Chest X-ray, PA view. Patient: 15 years old, sex F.
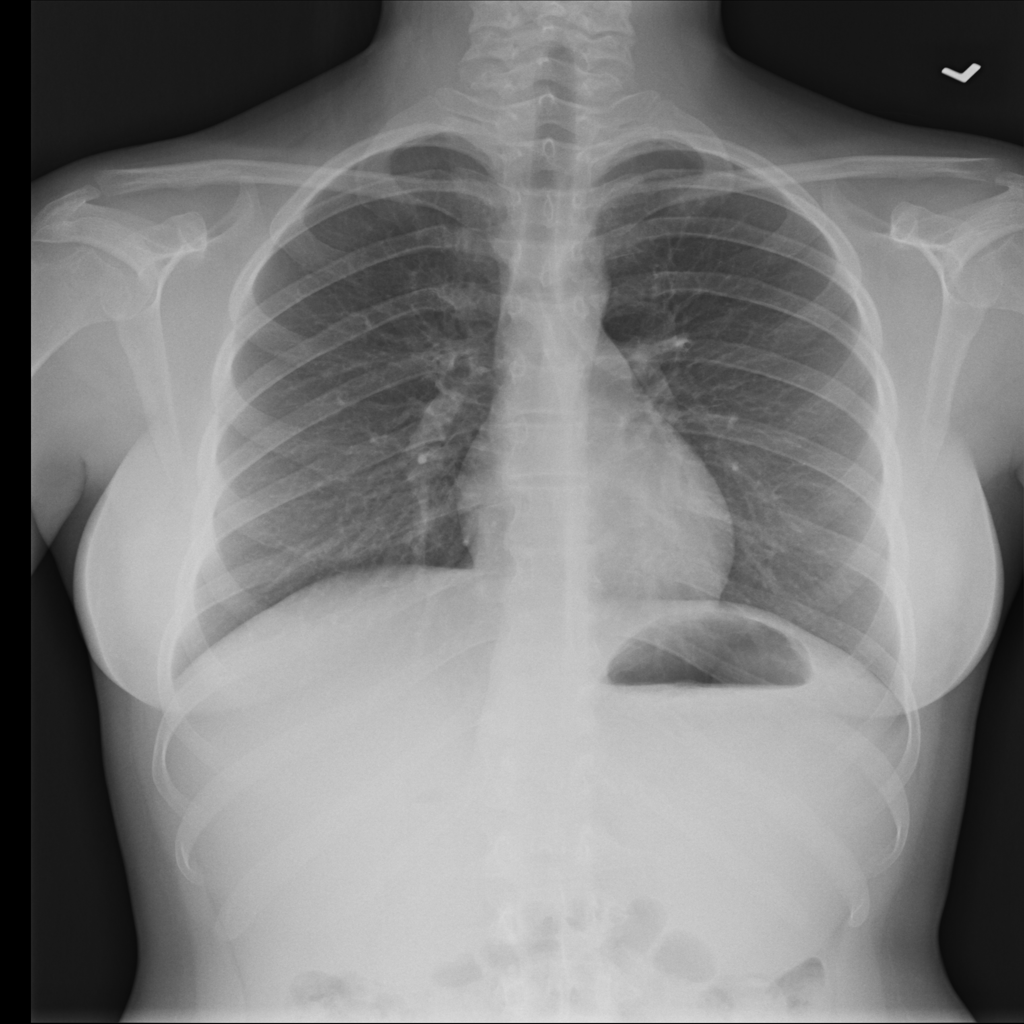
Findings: No Finding